Question: It's the first app that I'm creating that will use FB, Twtr and custom login.
I'll be using a dedicated login view/viewcontroller for this purpose.
My idea was to check the login state in the app delegate and go from there.

- - -
So in this case it looks perfect for me, but I can't figure the other case out:
- -
A solution would be to invisibly set login vc as the root vc but immediately display the tab bar controller modally without the user noticing. I guess that's not possible?
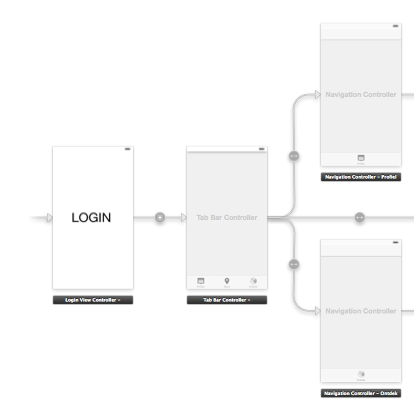
Answer: You should always start with the Login screen at the root. The login views should be invisible and a UIActivityIndicator (or similar) should be shown while you determine if the user is logged in.
If the user is logged-in, simply push the next view controller and continue normally. If he isn't un-hide the login views.